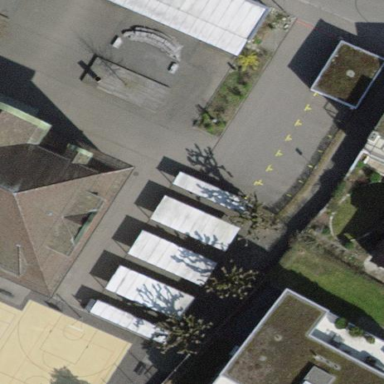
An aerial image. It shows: Bicycle parking facility.